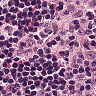
Metastatic tissue present: no